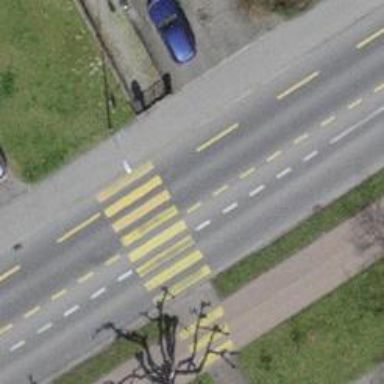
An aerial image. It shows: Uncontrolled zebra crossing with notable zebra markings.